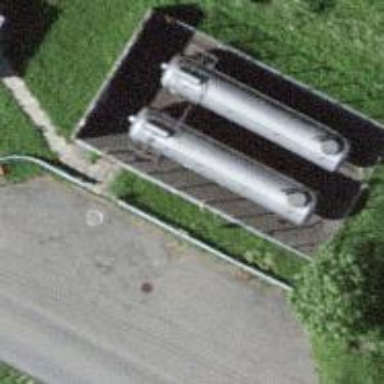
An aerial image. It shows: Storage tank with man-made structure.